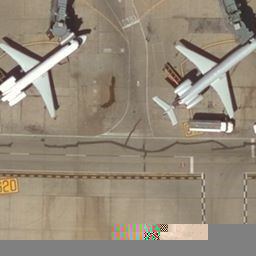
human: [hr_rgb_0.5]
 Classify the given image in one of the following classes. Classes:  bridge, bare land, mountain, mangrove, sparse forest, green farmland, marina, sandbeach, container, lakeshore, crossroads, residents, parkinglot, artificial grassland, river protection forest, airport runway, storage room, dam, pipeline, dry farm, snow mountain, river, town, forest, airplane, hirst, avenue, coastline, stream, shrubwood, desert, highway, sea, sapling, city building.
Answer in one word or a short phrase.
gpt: airplane